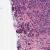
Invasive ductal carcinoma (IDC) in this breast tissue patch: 1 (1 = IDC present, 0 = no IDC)